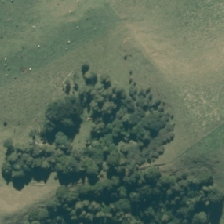
Land cover: indigenous_forest